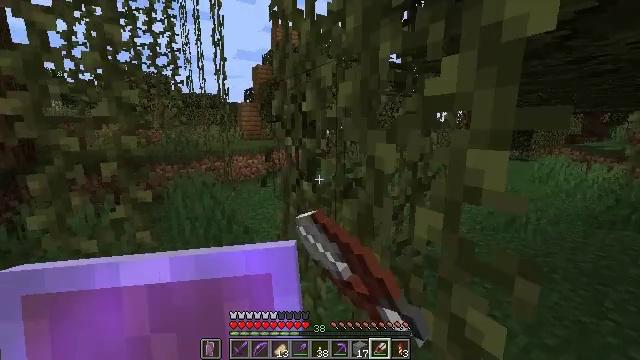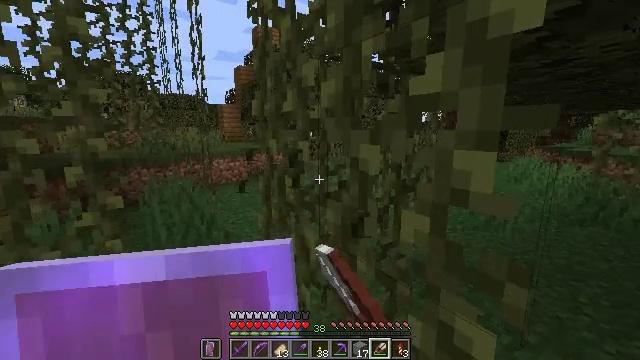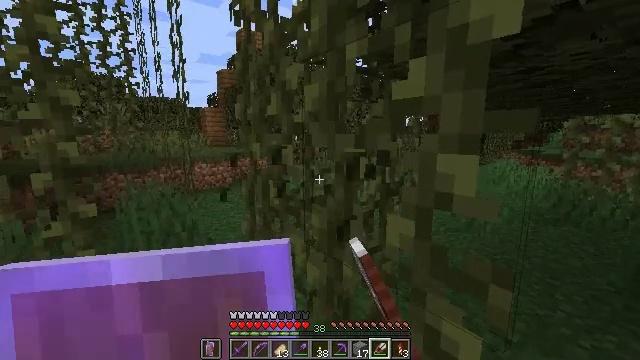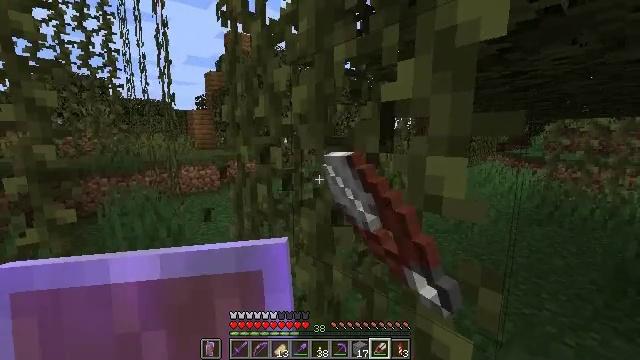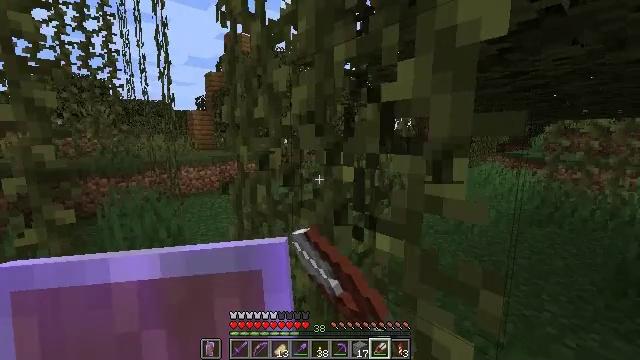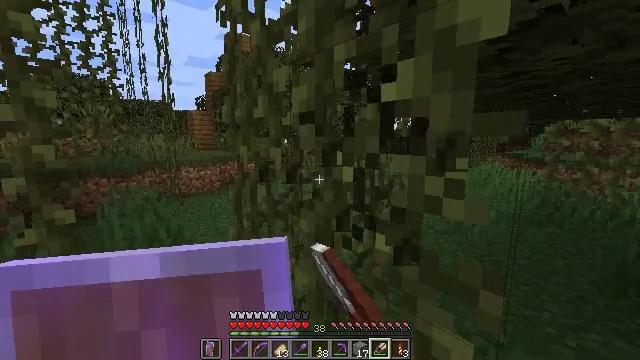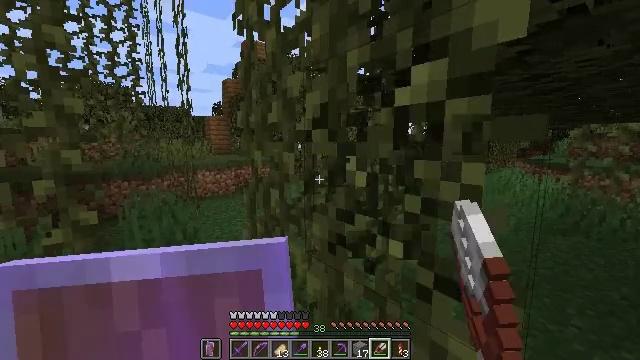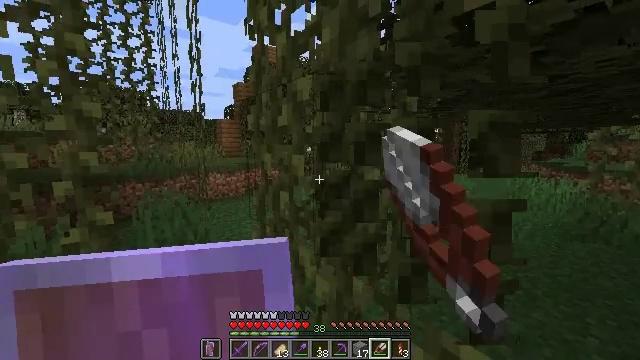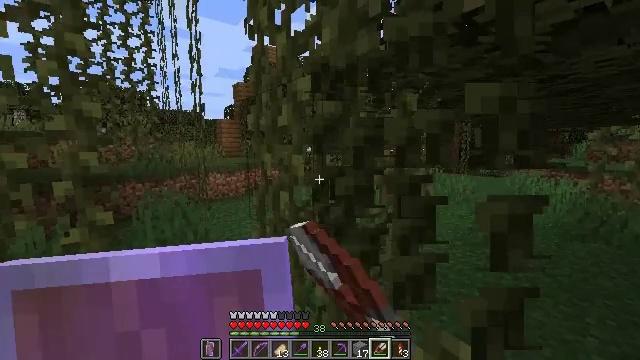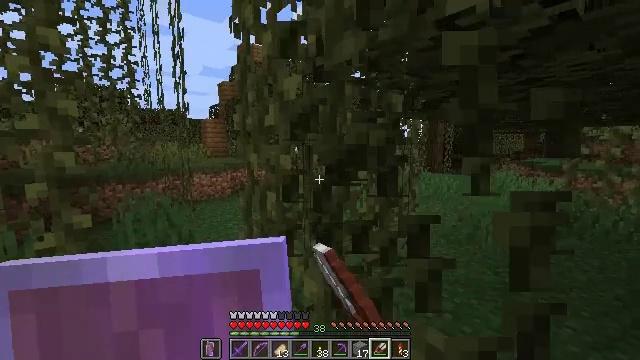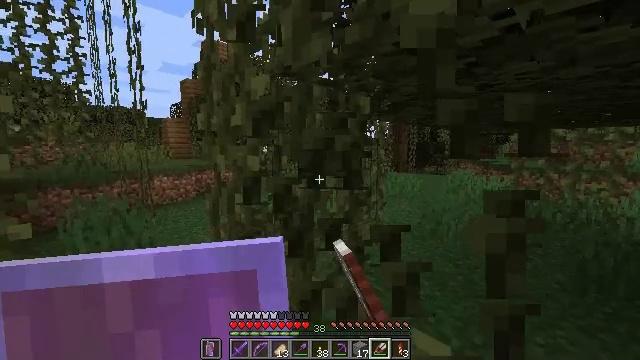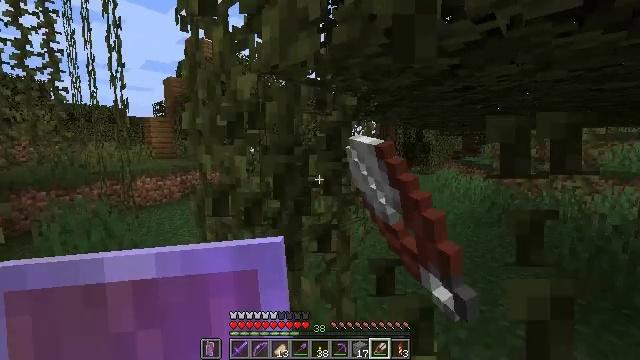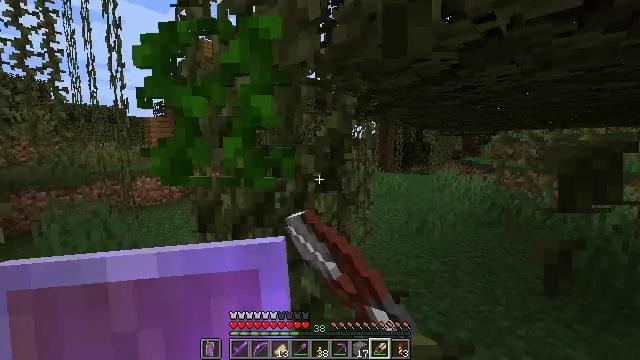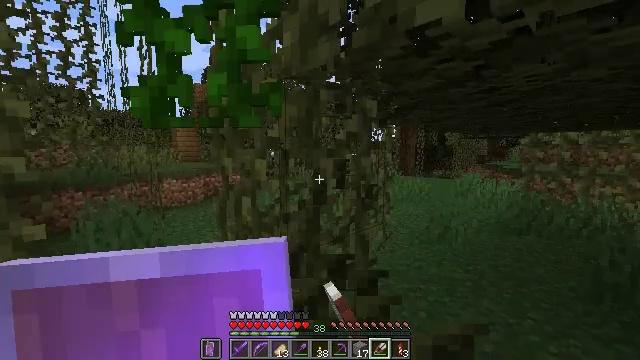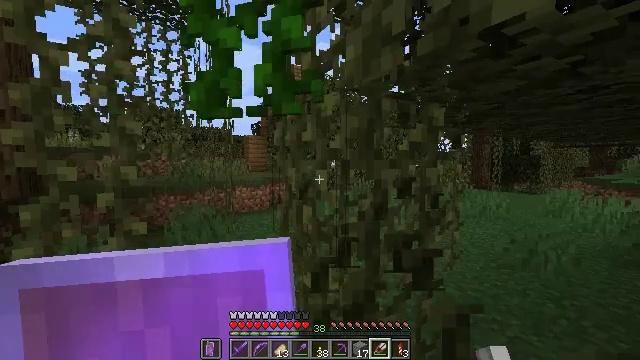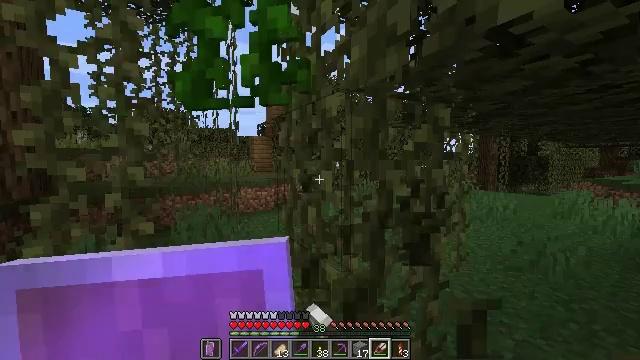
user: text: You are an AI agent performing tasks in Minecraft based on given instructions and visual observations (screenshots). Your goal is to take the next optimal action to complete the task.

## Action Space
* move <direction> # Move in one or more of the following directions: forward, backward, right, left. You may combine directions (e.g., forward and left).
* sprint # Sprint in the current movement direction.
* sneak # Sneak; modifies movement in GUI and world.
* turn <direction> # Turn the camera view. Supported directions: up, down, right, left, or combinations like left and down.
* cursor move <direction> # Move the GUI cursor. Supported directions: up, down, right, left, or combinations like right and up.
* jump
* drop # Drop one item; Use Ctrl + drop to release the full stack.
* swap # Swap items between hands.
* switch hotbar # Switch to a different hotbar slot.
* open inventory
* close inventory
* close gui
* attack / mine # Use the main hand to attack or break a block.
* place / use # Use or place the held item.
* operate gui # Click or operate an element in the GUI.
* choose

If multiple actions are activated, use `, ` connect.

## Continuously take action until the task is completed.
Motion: motion action
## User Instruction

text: Retrieve vines from walls or cliffs.
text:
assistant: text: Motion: turn right, attack / mine
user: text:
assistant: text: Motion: turn right, attack / mine
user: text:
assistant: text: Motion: turn right, attack / mine
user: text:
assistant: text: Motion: attack / mine
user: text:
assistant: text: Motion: attack / mine
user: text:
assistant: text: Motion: turn left and up, attack / mine
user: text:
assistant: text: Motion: turn left, attack / mine
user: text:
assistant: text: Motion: attack / mine
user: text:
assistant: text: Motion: turn right, attack / mine
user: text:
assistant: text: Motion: turn right, attack / mine
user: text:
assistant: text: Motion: turn right, attack / mine
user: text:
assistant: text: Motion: attack / mine
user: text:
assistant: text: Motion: turn left, attack / mine
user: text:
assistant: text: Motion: turn left and up, attack / mine
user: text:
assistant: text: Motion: turn left, attack / mine
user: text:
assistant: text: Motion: attack / mine
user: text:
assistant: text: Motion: attack / mine
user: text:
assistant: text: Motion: attack / mine
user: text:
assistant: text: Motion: attack / mine
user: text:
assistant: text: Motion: turn right, attack / mine
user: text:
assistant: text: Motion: attack / mine
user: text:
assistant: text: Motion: attack / mine
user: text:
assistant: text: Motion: attack / mine
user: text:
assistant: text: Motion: attack / mine
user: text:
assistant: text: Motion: attack / mine
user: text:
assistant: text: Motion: move back, attack / mine
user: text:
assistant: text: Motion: move back, turn right, attack / mine
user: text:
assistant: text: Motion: turn right, attack / mine
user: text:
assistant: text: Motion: attack / mine
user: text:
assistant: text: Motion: attack / mine